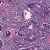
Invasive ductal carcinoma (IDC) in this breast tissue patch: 1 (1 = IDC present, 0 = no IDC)